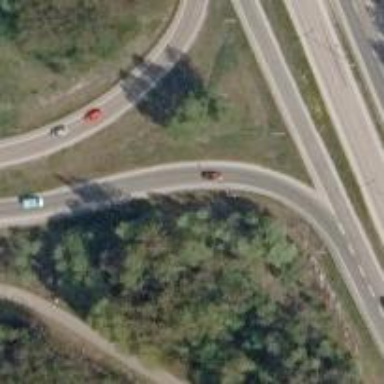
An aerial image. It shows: Asphalt trunk link road.